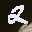
Label: 2